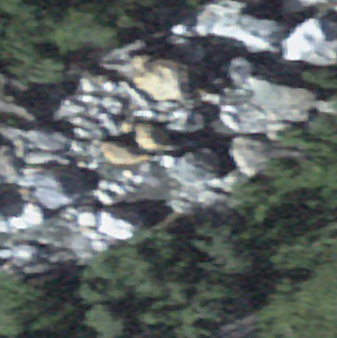
Label: bouldering_area